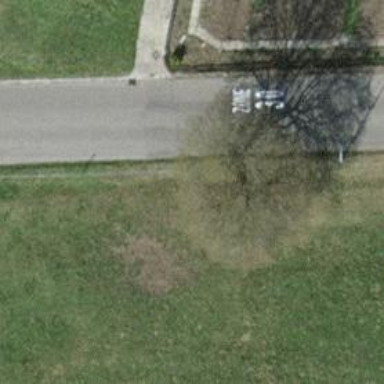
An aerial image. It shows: Urban tree adds touch of nature to the surroundings.